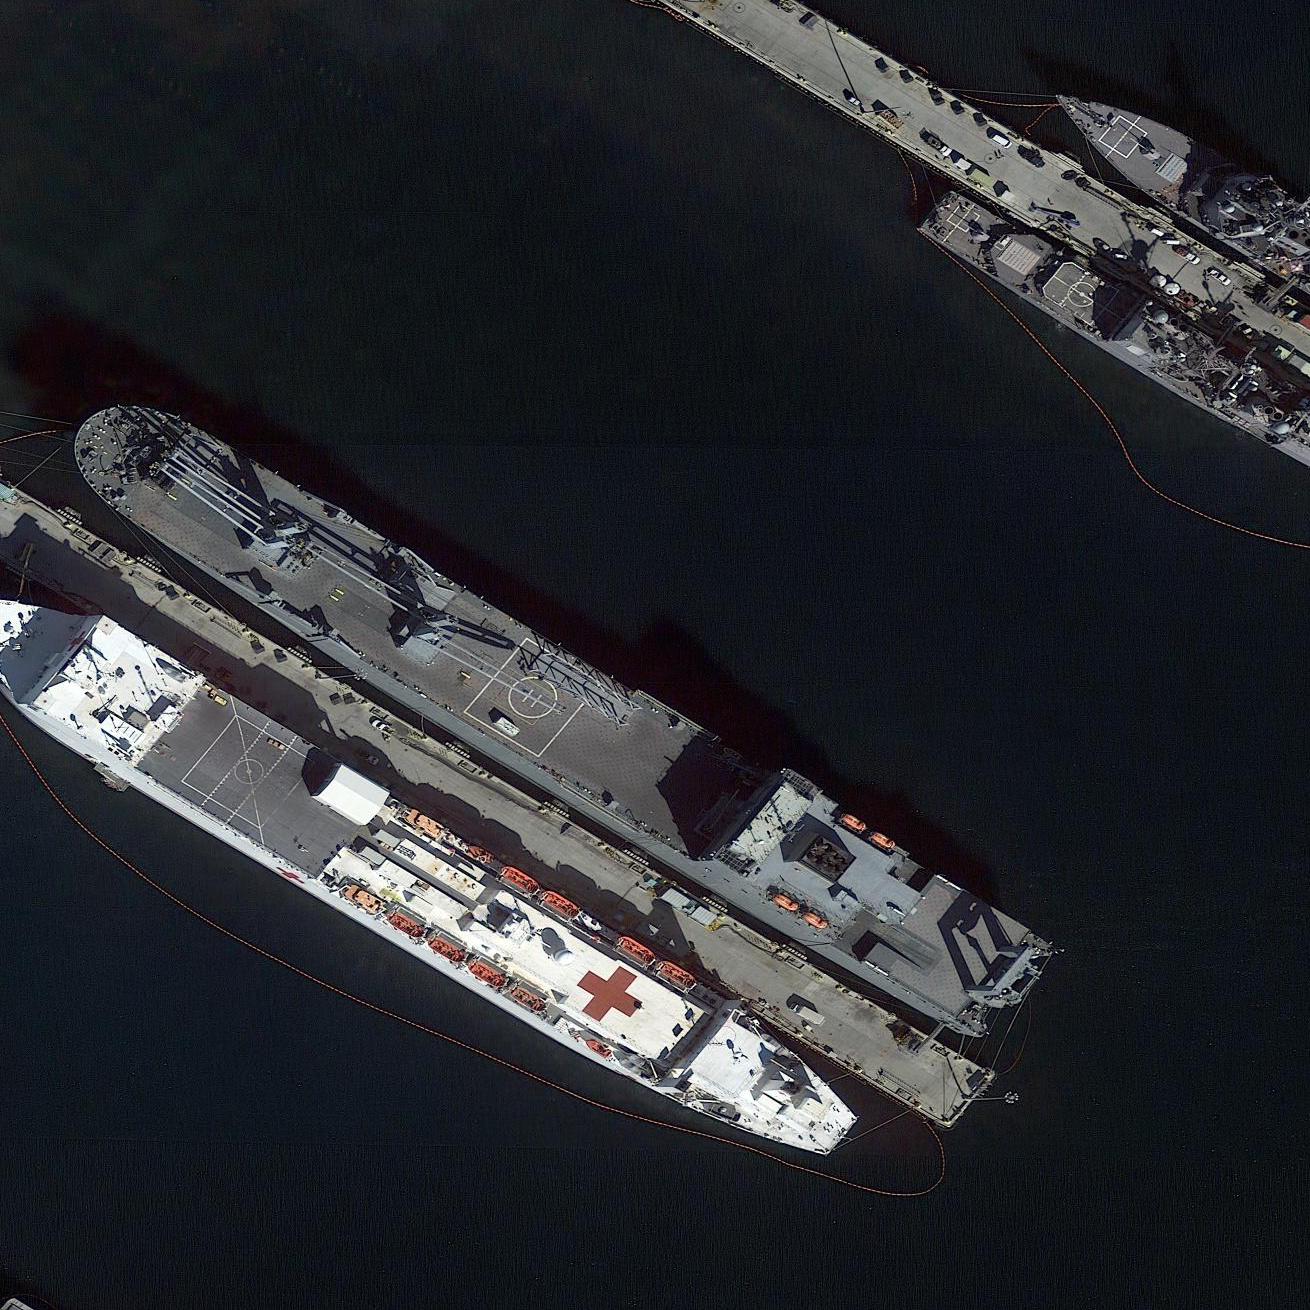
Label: civil